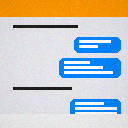
Screen state: on